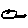
Label: bird